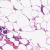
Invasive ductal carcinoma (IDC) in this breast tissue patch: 0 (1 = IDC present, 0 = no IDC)